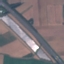
Land use / land cover class: Highway